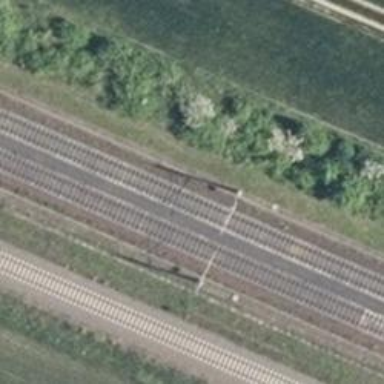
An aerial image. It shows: Milestone along the railway track with catenary mast.